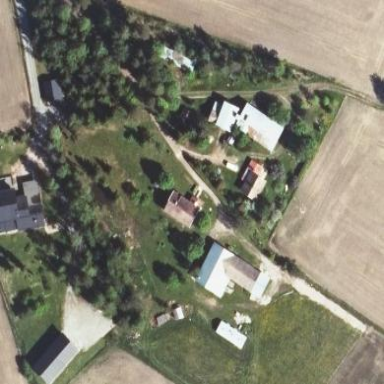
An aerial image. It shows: Farmyard area.